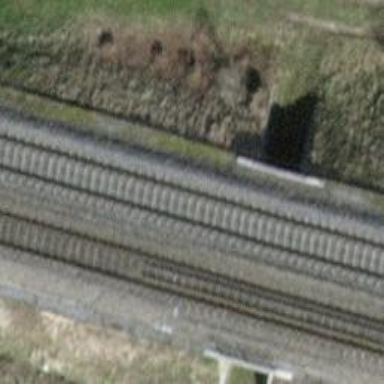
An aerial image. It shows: Railway bridge with electrified contact line. There is one track on the bridge.